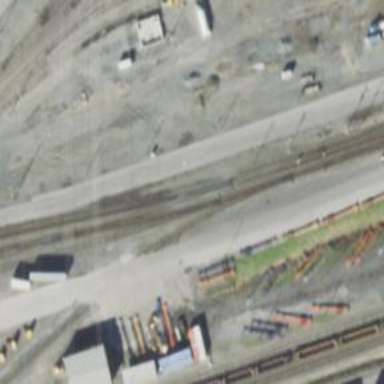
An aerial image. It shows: Railway yard used for servicing trains.